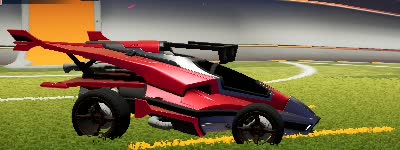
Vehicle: aftershock